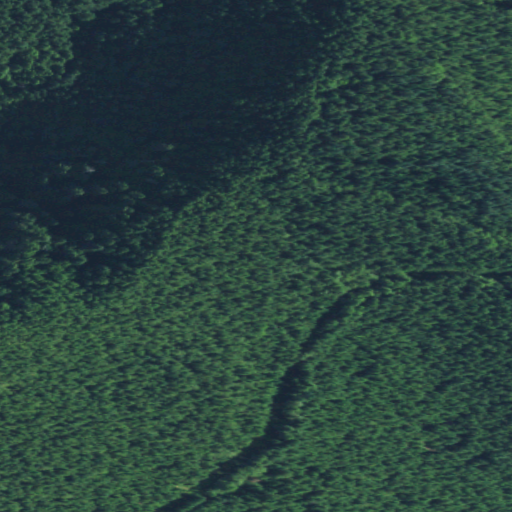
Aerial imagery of ridge(s) in Washington named Boise Ridge containing evergreen forest, mixed forest, and grassland